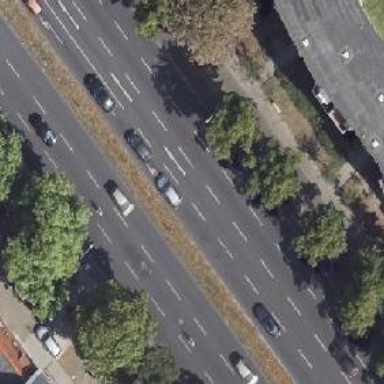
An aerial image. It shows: Primary highway with dual carriageways. There is asphalt cycleway on the right side.